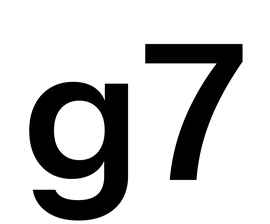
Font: InstrumentSans_SemiBold